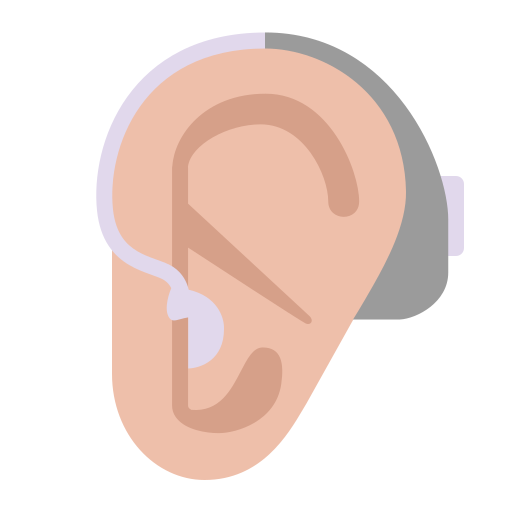
ear with hearing aid flat  light